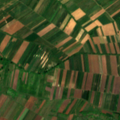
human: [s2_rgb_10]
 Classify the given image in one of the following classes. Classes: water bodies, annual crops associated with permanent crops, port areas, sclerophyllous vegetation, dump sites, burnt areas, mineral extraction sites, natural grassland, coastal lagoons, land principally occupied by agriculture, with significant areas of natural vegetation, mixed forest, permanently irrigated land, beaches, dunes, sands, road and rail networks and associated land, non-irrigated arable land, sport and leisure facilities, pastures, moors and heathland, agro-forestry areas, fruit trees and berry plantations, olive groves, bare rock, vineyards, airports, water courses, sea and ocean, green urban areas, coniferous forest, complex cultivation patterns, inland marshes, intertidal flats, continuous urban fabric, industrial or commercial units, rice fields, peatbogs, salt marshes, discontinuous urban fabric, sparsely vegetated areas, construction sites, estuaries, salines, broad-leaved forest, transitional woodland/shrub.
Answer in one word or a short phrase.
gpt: non-irrigated arable land, complex cultivation patterns